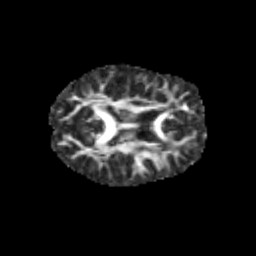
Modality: FA
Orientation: axial
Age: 11
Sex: female
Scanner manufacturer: siemens
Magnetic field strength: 3 T
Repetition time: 3.8 s
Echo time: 0.07 s